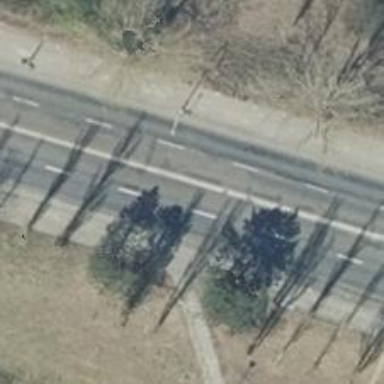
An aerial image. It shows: Secondary road with asphalt surface and embankment.